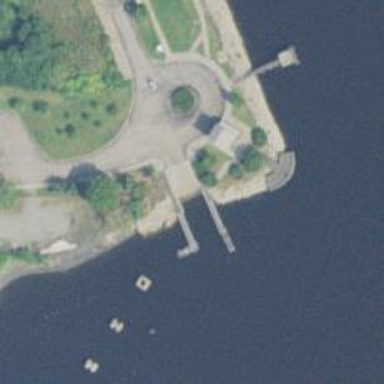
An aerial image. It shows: Slipway on leisure land.